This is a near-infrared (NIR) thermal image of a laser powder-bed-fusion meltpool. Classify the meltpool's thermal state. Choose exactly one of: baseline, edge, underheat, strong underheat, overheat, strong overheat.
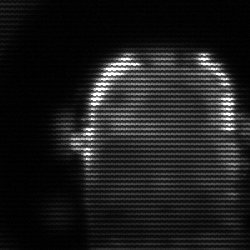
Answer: baseline